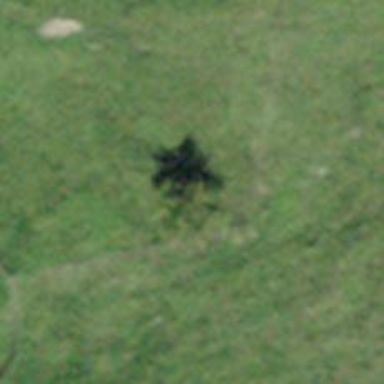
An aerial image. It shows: Single tag "natural: tree."